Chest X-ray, AP view. Patient: 36 years old, sex F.
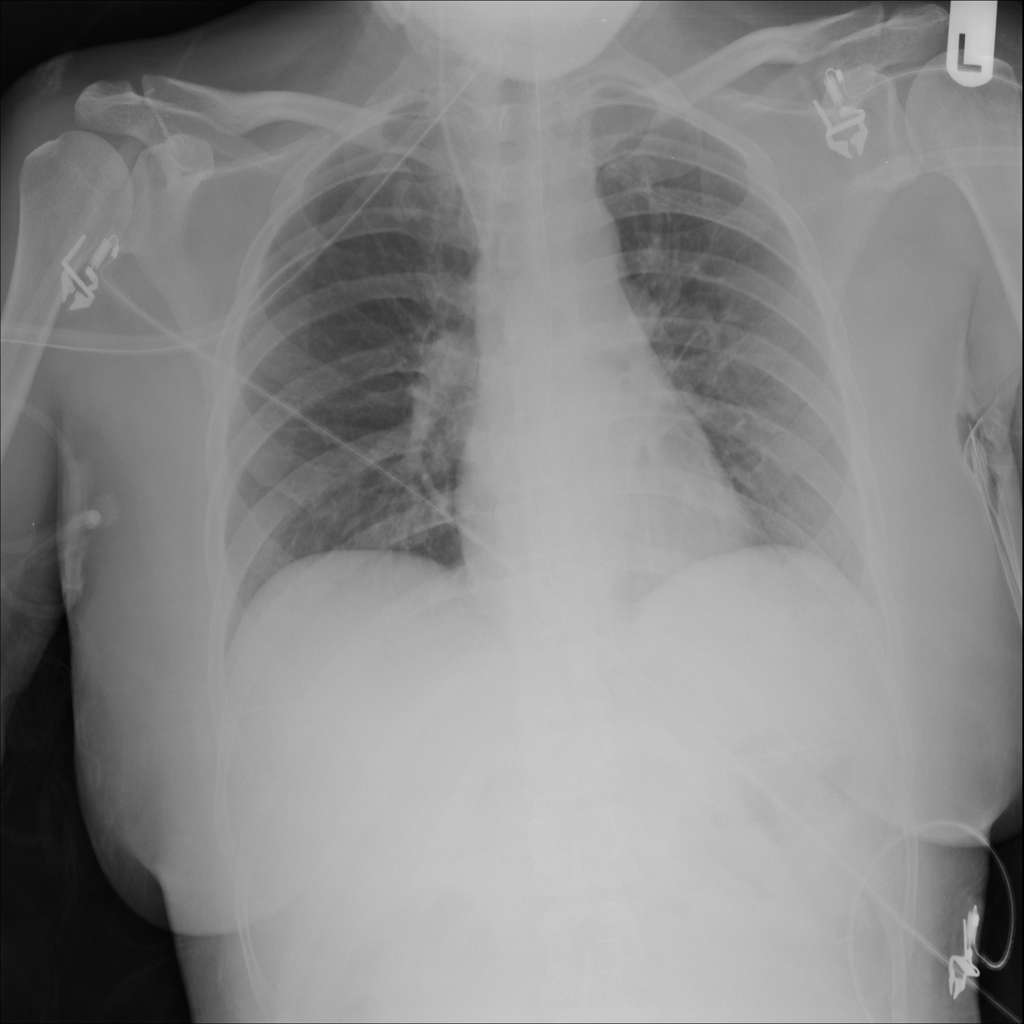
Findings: No Finding